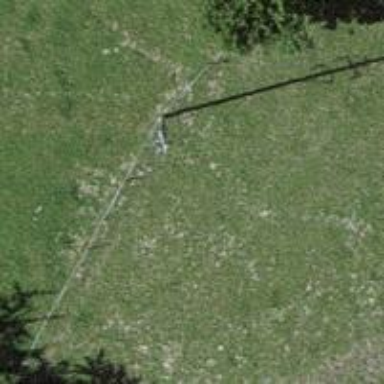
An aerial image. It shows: Power pole.